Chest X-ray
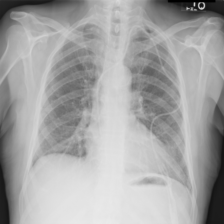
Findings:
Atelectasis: negative
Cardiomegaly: negative
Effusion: negative
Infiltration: negative
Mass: negative
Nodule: negative
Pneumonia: negative
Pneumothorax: negative
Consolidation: negative
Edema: negative
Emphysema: negative
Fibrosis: negative
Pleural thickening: negative
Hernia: negative